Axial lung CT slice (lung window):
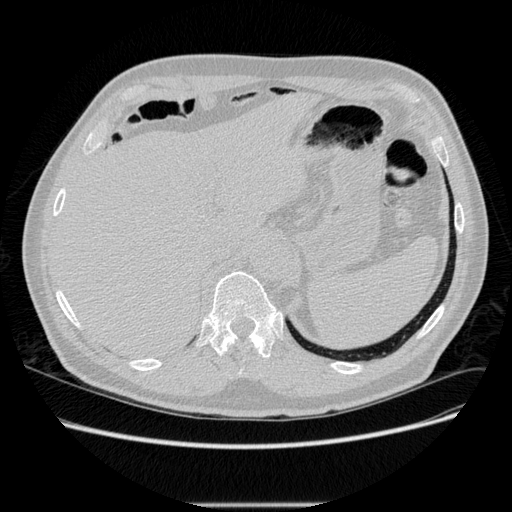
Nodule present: no